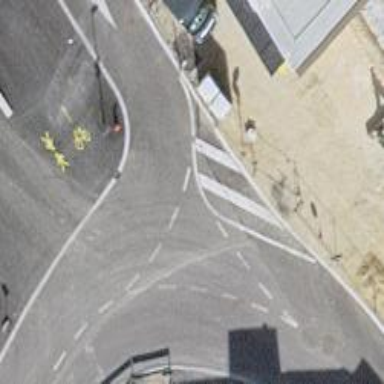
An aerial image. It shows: Pedestrian road with asphalt surface.